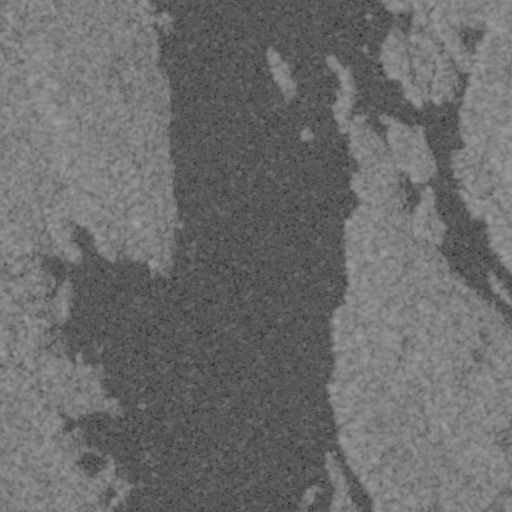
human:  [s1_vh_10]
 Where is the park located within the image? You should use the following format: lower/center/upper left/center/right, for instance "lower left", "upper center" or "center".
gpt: The park is located in the upper right of the image.
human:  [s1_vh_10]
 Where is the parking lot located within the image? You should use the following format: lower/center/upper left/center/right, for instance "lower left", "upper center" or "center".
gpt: The parking lot is located in the lower center of the image.
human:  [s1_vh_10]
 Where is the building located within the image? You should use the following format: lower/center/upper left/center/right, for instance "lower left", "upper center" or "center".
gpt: The building is located in the upper right of the image.
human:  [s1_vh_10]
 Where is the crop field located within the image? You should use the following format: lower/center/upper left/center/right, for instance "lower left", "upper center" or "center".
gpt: There is no crop field in the image.

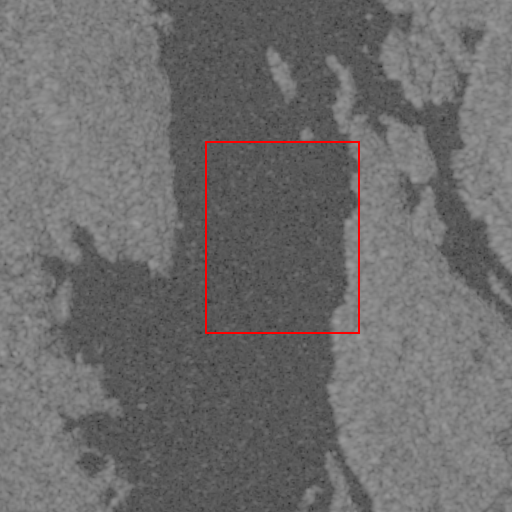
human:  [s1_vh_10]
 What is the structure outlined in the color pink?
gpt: There is no pink outline.
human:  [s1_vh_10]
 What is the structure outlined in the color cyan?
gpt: There is no structure outlined in cyan.